Question: I have a XIB file (view) that has a toolbar and a view right below it, as illustrated in the image below:

<URL>
I am using the following PhotoScroller: <URL>
The problem is that the PhotoScroller is dynamically created into the method loadView and directly assigned to its own view. That makes the PhotoScroller fills up the entire screen, which is not what I want.
I want to be able to put the PhotoScroller only inside the view that is below the toolbar (that is, the view numbered 2 in the picture above).
I think I have to load the view that is inside the XIB file and assign the PhotoScroller to that view. However, I have no idea how to do that (or if that's even the solution).
How could I do that?
PS: Even though the number 2 shows a list, it is not a list! It's just a simple blank view (I just couldn't find a better image to put here).
Thank you in advance! :)
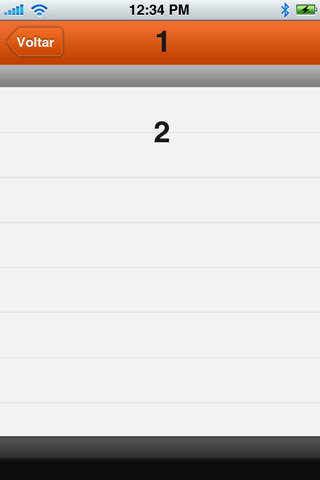
Answer: Instead of doing
'''
self.viewPanels = pagingScrollView
'''
try to do (this will work only if you also add viewPanels as a subview to self.view):
'''
[self.viewPanels addSubview:pagingScrollView];
'''
I think that you should also modify or override the implementation of 'frameForPagingScrollView' that comes with the Apple sample:
'''
- (CGRect)frameForPagingScrollView {
CGRect frame = [[UIScreen mainScreen] bounds];
frame.origin.x -= PADDING;
frame.size.width += (2 * PADDING);
return frame;
}
'''
as you see, here the frame is pretty hardcoded respect to the screen size; in your case the frame will be shorter, so you should change the height also.